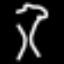
Label: palm tree